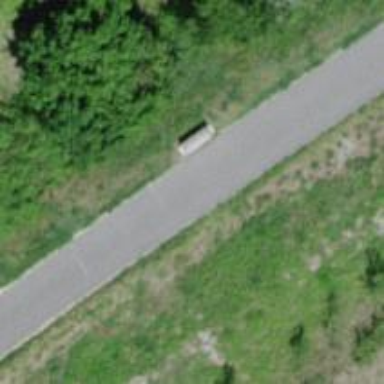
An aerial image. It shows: Brown bench in the vicinity.